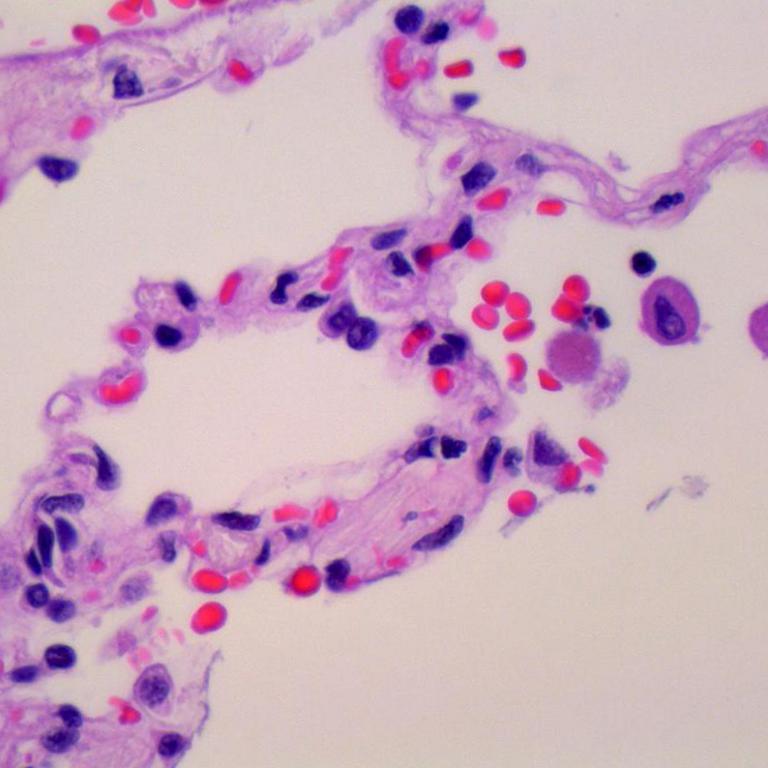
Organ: lung
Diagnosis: benign